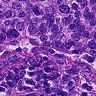
Metastatic tissue present: yes